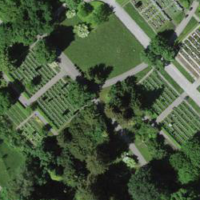
EUNIS habitat code: 53
Species observed at this site:
Arrhenatherum elatius